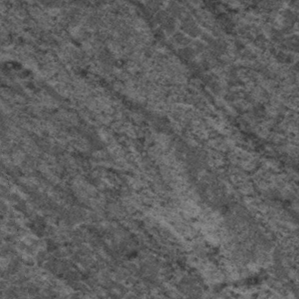
Label: frost